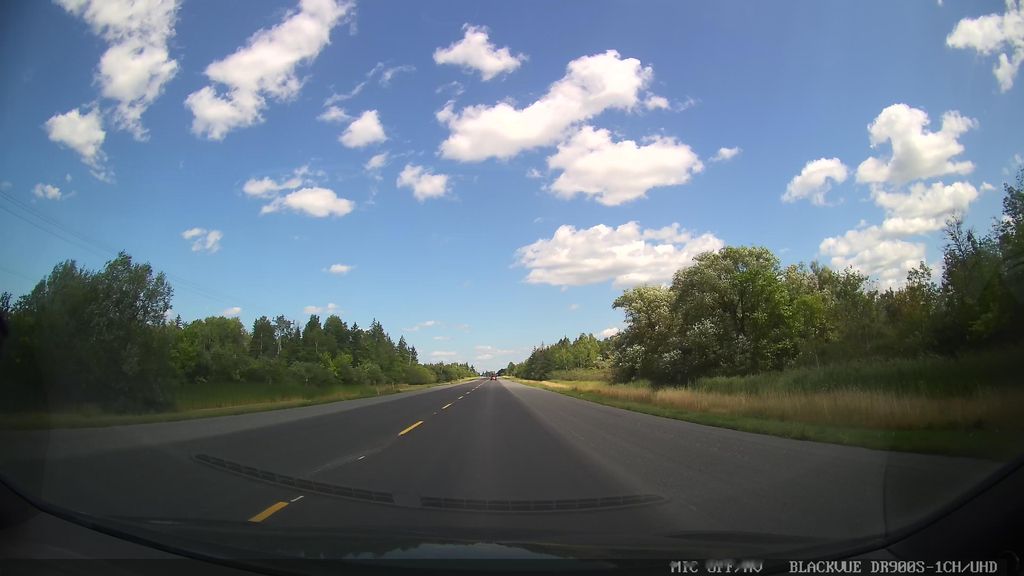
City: ottawa-gatineau